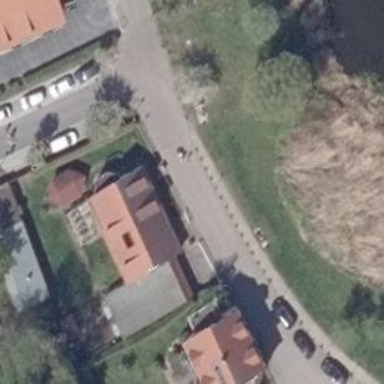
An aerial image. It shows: Residential road.